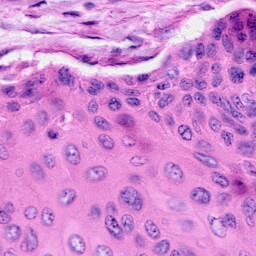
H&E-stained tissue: Cervix